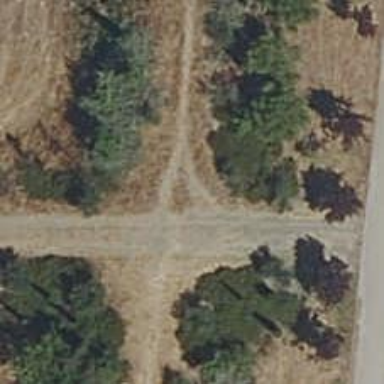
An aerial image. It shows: Dirt track road with embankment.